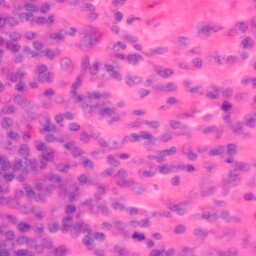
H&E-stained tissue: Colon